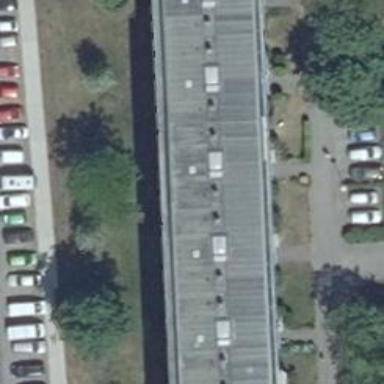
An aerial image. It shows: Apartment building with gray tar paper roof. The building facade is floral white in color.